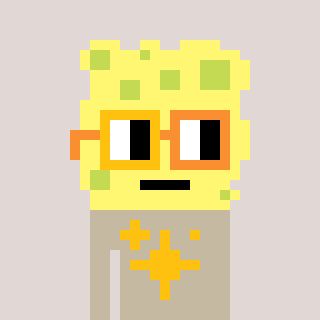
a pixel art character with square yellow and orange glasses, a sponge-shaped head and a bege-colored body on a warm background